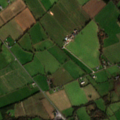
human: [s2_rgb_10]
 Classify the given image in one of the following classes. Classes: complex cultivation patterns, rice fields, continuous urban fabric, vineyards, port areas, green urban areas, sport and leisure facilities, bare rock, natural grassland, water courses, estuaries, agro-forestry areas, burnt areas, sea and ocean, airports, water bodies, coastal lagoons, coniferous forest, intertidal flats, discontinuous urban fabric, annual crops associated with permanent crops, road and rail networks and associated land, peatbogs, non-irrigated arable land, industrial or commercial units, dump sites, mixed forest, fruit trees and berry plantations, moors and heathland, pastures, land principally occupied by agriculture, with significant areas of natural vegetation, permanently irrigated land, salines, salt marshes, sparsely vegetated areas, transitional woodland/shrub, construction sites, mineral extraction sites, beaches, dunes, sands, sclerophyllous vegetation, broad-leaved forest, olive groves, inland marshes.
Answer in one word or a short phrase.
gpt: non-irrigated arable land, pastures